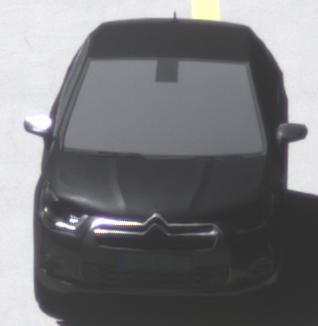
Make: Citroen
Model: DS 4 VTi 120
Detailed model: DS 4
Model produced from: 2011/05
Model produced until: 2015/01
Doors: 5
Color: black
Road condition: dry road
Daytime: midday
Contrast: high contrast